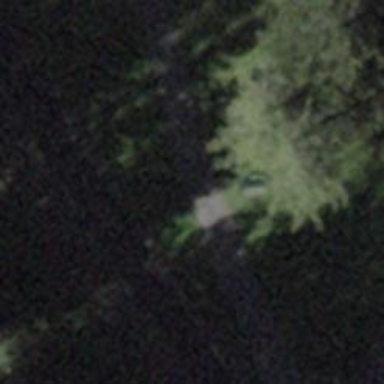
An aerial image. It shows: Bench.